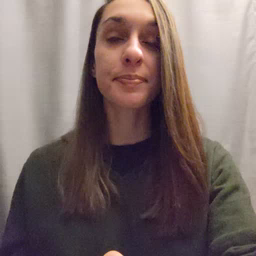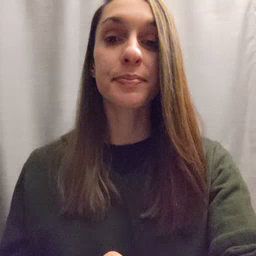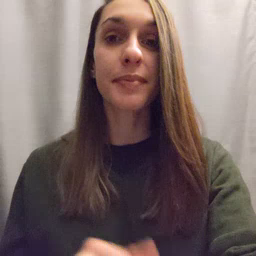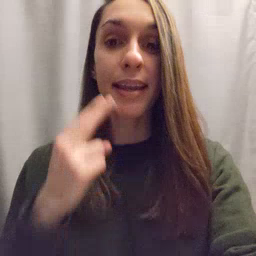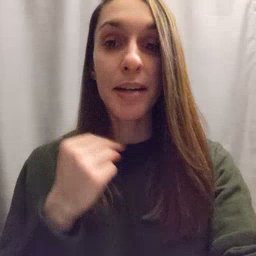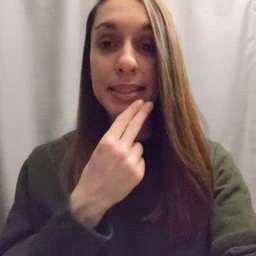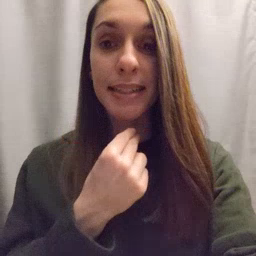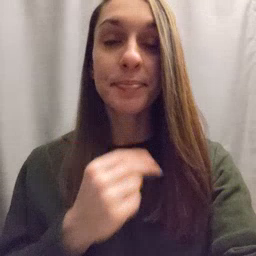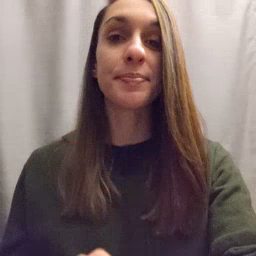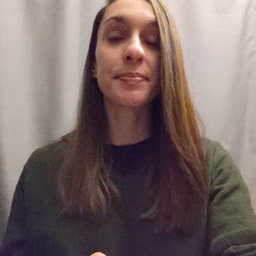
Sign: napkin